Interaction volume radius: 10 \u00c5
Interaction volume height: 30 \u00c5
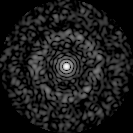
Disorder parameter: 0.8462